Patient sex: F
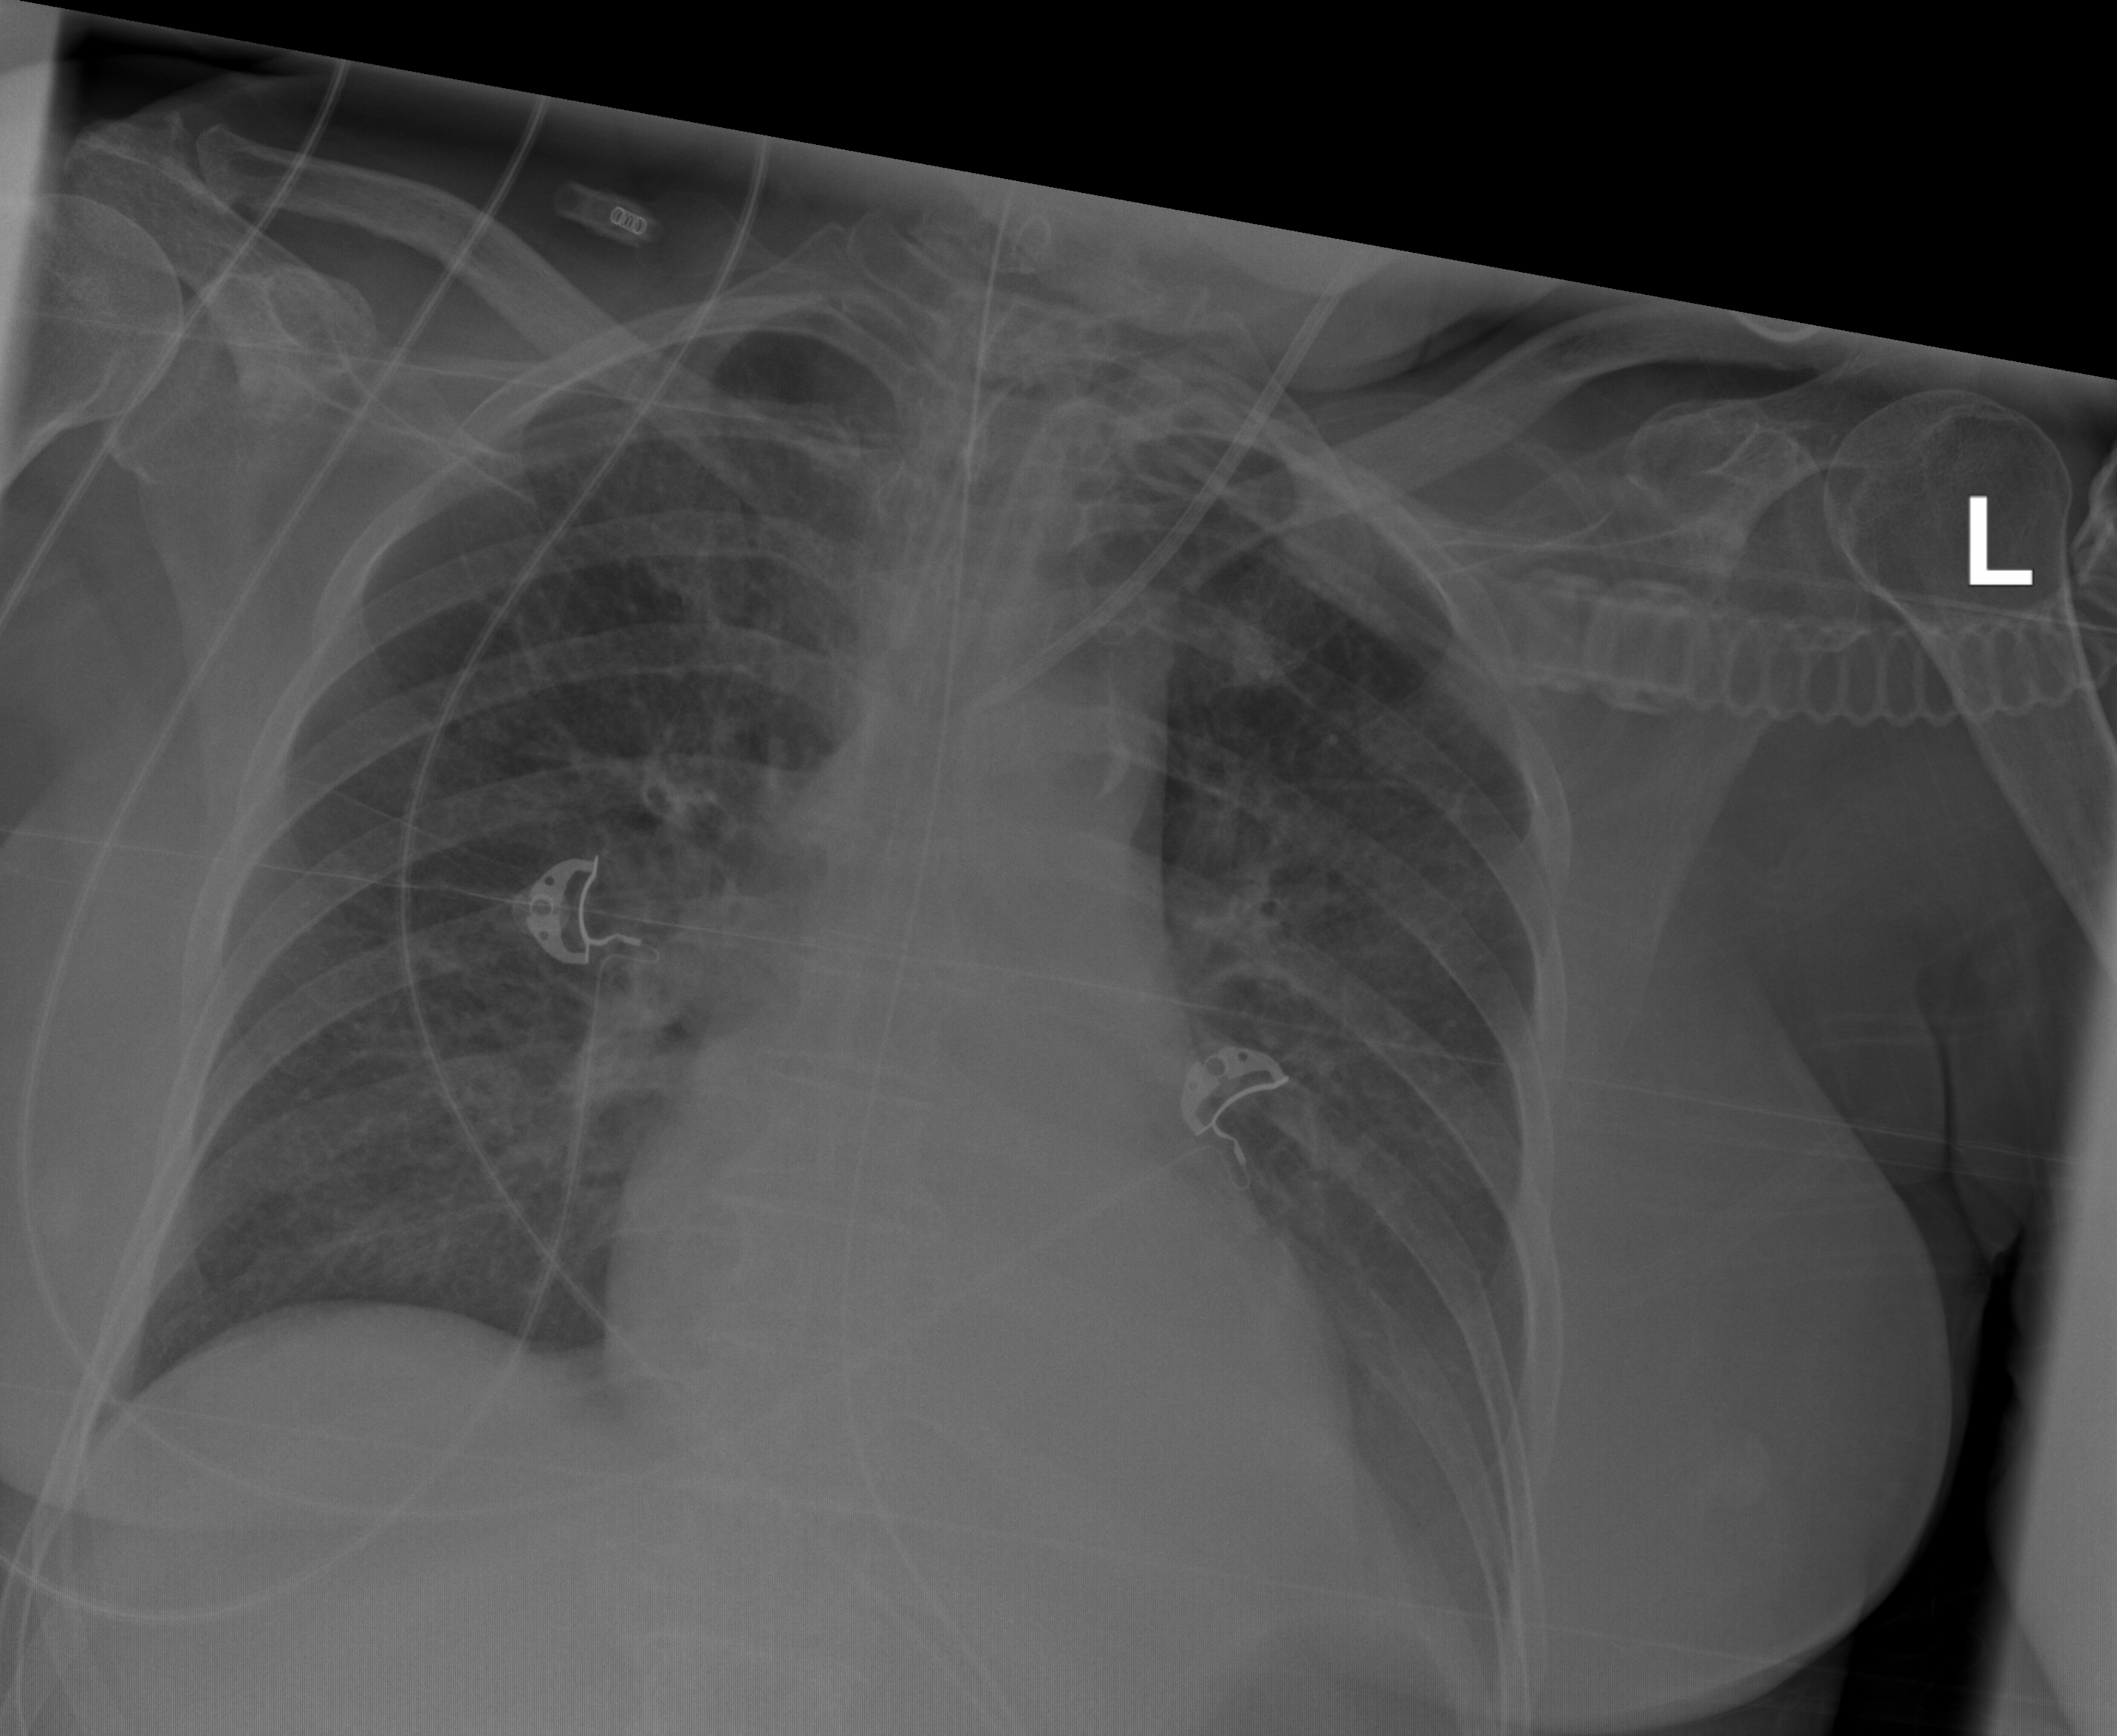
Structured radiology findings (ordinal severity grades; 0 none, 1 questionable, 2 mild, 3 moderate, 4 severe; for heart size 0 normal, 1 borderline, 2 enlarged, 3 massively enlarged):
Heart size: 1
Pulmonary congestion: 0
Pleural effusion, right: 0
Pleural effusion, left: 2
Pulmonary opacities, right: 0
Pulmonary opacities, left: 0
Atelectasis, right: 0
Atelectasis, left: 2